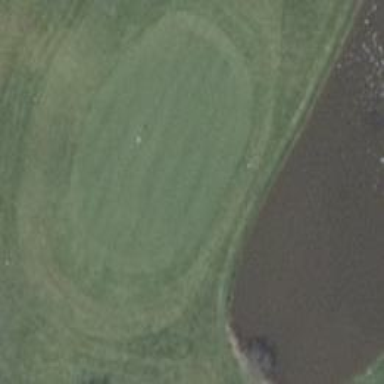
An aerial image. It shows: Golf hole.